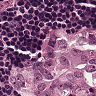
Metastatic tissue present: yes